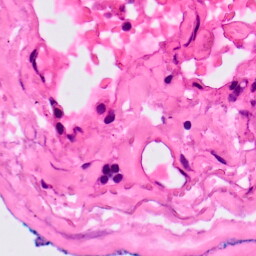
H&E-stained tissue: Lung